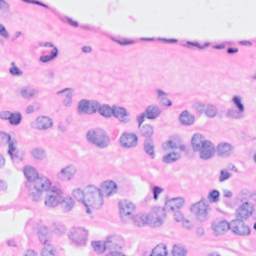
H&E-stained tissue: Breast